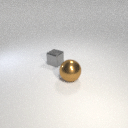
small gray metal cube behind large brown metal sphere